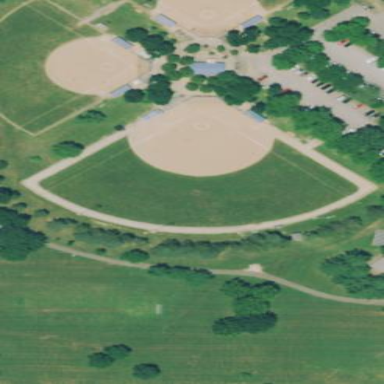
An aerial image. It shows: Baseball pitch for leisure land activities.